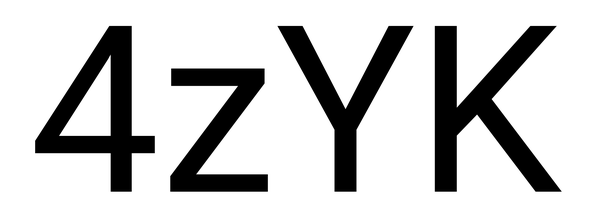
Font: Roboto_Regular